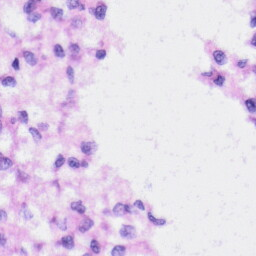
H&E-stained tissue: Liver